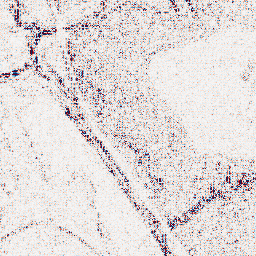
Category: wavelet
Decomposition family: wavelet_dwt
Decomposition parameters: wavelet: coif2
level: 1
Upsampling method: cubic_mitchell
Upsampling parameters: scale: 8
Upsampling scale: 8